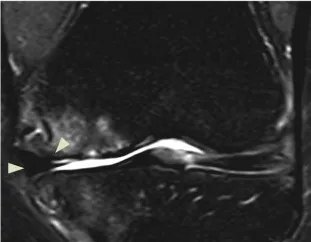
Coronal. Sequential T2 views of the knee from patient #3. . 10/20.
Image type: radiology (mri)